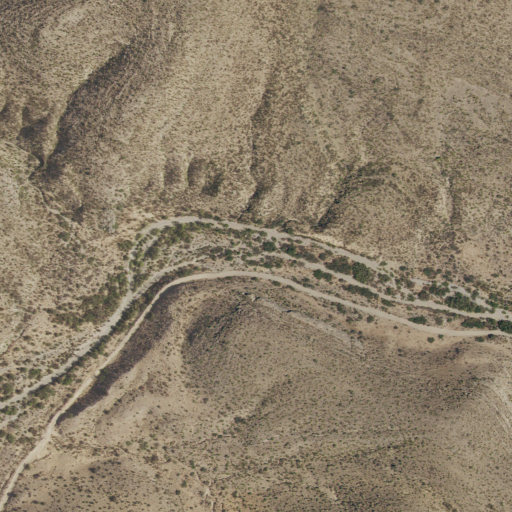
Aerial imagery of valley in Texas named Hackberry Canyon containing only shrub